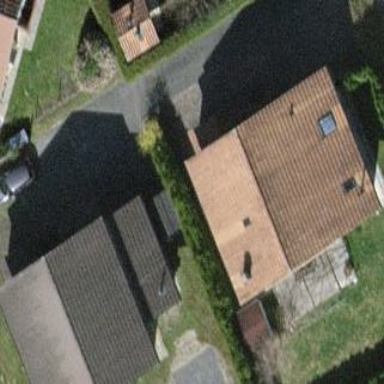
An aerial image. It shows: Building with gabled roof made of tiles. The roof is oriented across the structure.